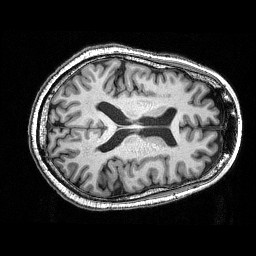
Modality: T1w
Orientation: axial
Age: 58
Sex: female
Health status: ill
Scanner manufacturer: siemens
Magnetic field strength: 3 T
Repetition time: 0.0025 s
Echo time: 0.00336 s